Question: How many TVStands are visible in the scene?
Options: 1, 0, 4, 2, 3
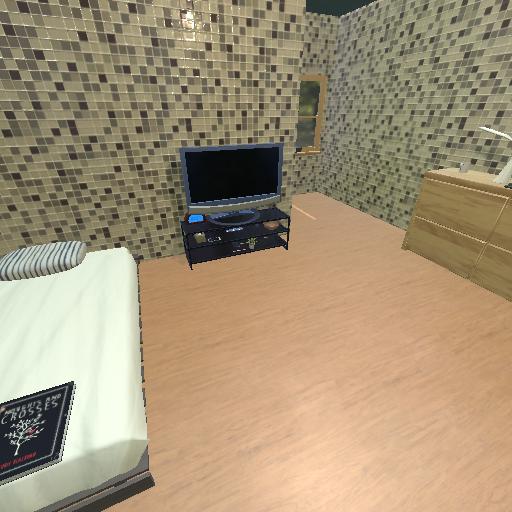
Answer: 1